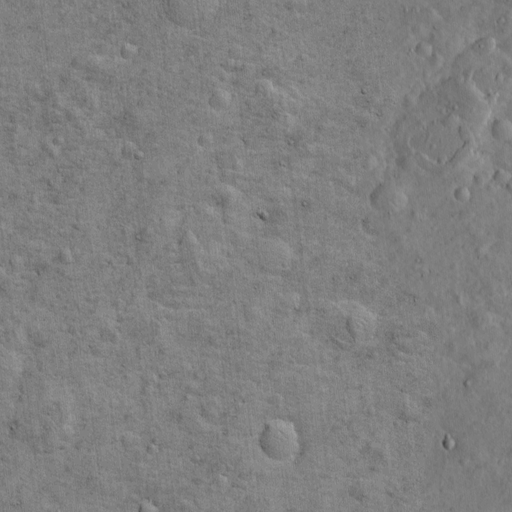
Classes present: Background